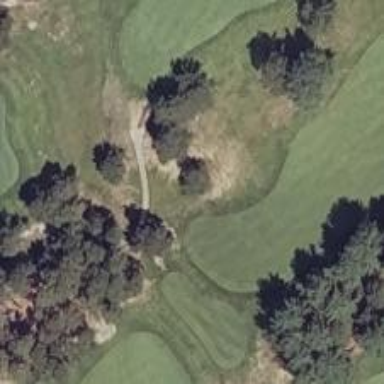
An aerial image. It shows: Path designated for golf carts.